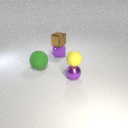
small purple metal sphere in front of large green rubber sphere